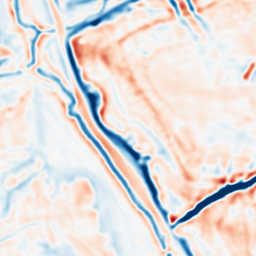
Category: multiscale
Decomposition family: dog
Decomposition parameters: sigma_low: 2
sigma_high: 5
Upsampling method: bicubic_16x
Upsampling parameters: scale: 16
Upsampling scale: 16